Question: The question is quite simple,I've created many checkboxes in a Text widget using 'window_create' .Here is the code:
'''
import tkinter as tk
root = tk.Tk()
sb = tk.Scrollbar(orient="vertical")
text = tk.Text(root, width=40, height=20, yscrollcommand=sb.set)
sb.config(command=text.yview)
sb.pack(side="right",fill="y")
text.pack(side="top",fill="both",expand=True)
for i in range(30):
cb = tk.Checkbutton(text="checkbutton %s" % i,padx=0,pady=0,bd=0)
text.window_create("end", window=cb)
text.insert("end", "
")
root.mainloop()
'''
And here is what it looks like:

I want to select multiple checkboxes,which is troublesome if I have to click every checkbox.So is there a way that can be used here?
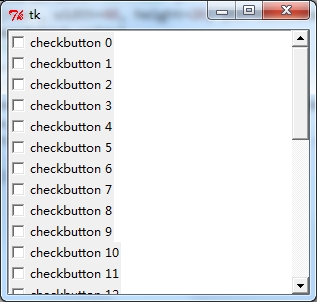
Answer: You should bind the ''<Shift-Button-1>'' event to every checkbutton, and also the ''<Button-1>' to indicate the start of the range which should be selected. Also, consider to wrap your code in a class for better readability:
'''
class App:
def __init__(self, root):
self.start = 0
self.root = root
self.sb = tk.Scrollbar(orient="vertical")
text = tk.Text(root, width=40, height=20, yscrollcommand=self.sb.set)
self.sb.config(command=text.yview)
self.sb.pack(side="right",fill="y")
text.pack(side="top", fill="both", expand=True)
self.chkbuttons = [tk.Checkbutton(text="checkbutton %s" % i,padx=0,pady=0,bd=0)
for i in range(30)]
for cb in self.chkbuttons:
text.window_create("end", window=cb)
text.insert("end", "
")
cb.bind("<Button-1>", self.selectstart)
cb.bind("<Shift-Button-1>", self.selectrange)
def selectstart(self, event):
self.start = self.chkbuttons.index(event.widget)
def selectrange(self, event):
start = self.start
end = self.chkbuttons.index(event.widget)
sl = slice(min(start, end)+1, max(start, end))
for cb in self.chkbuttons[sl]:
cb.toggle()
self.start = end
if __name__ == '__main__':
root = tk.Tk()
app = App(root)
root.mainloop()
'''